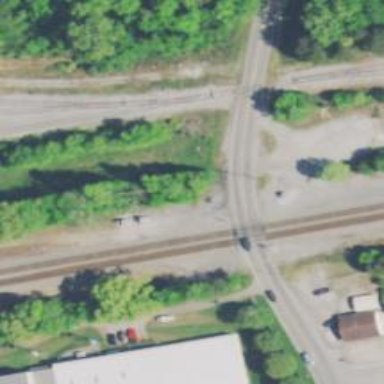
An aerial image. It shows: Level crossing with lights at railway intersection.